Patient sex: F
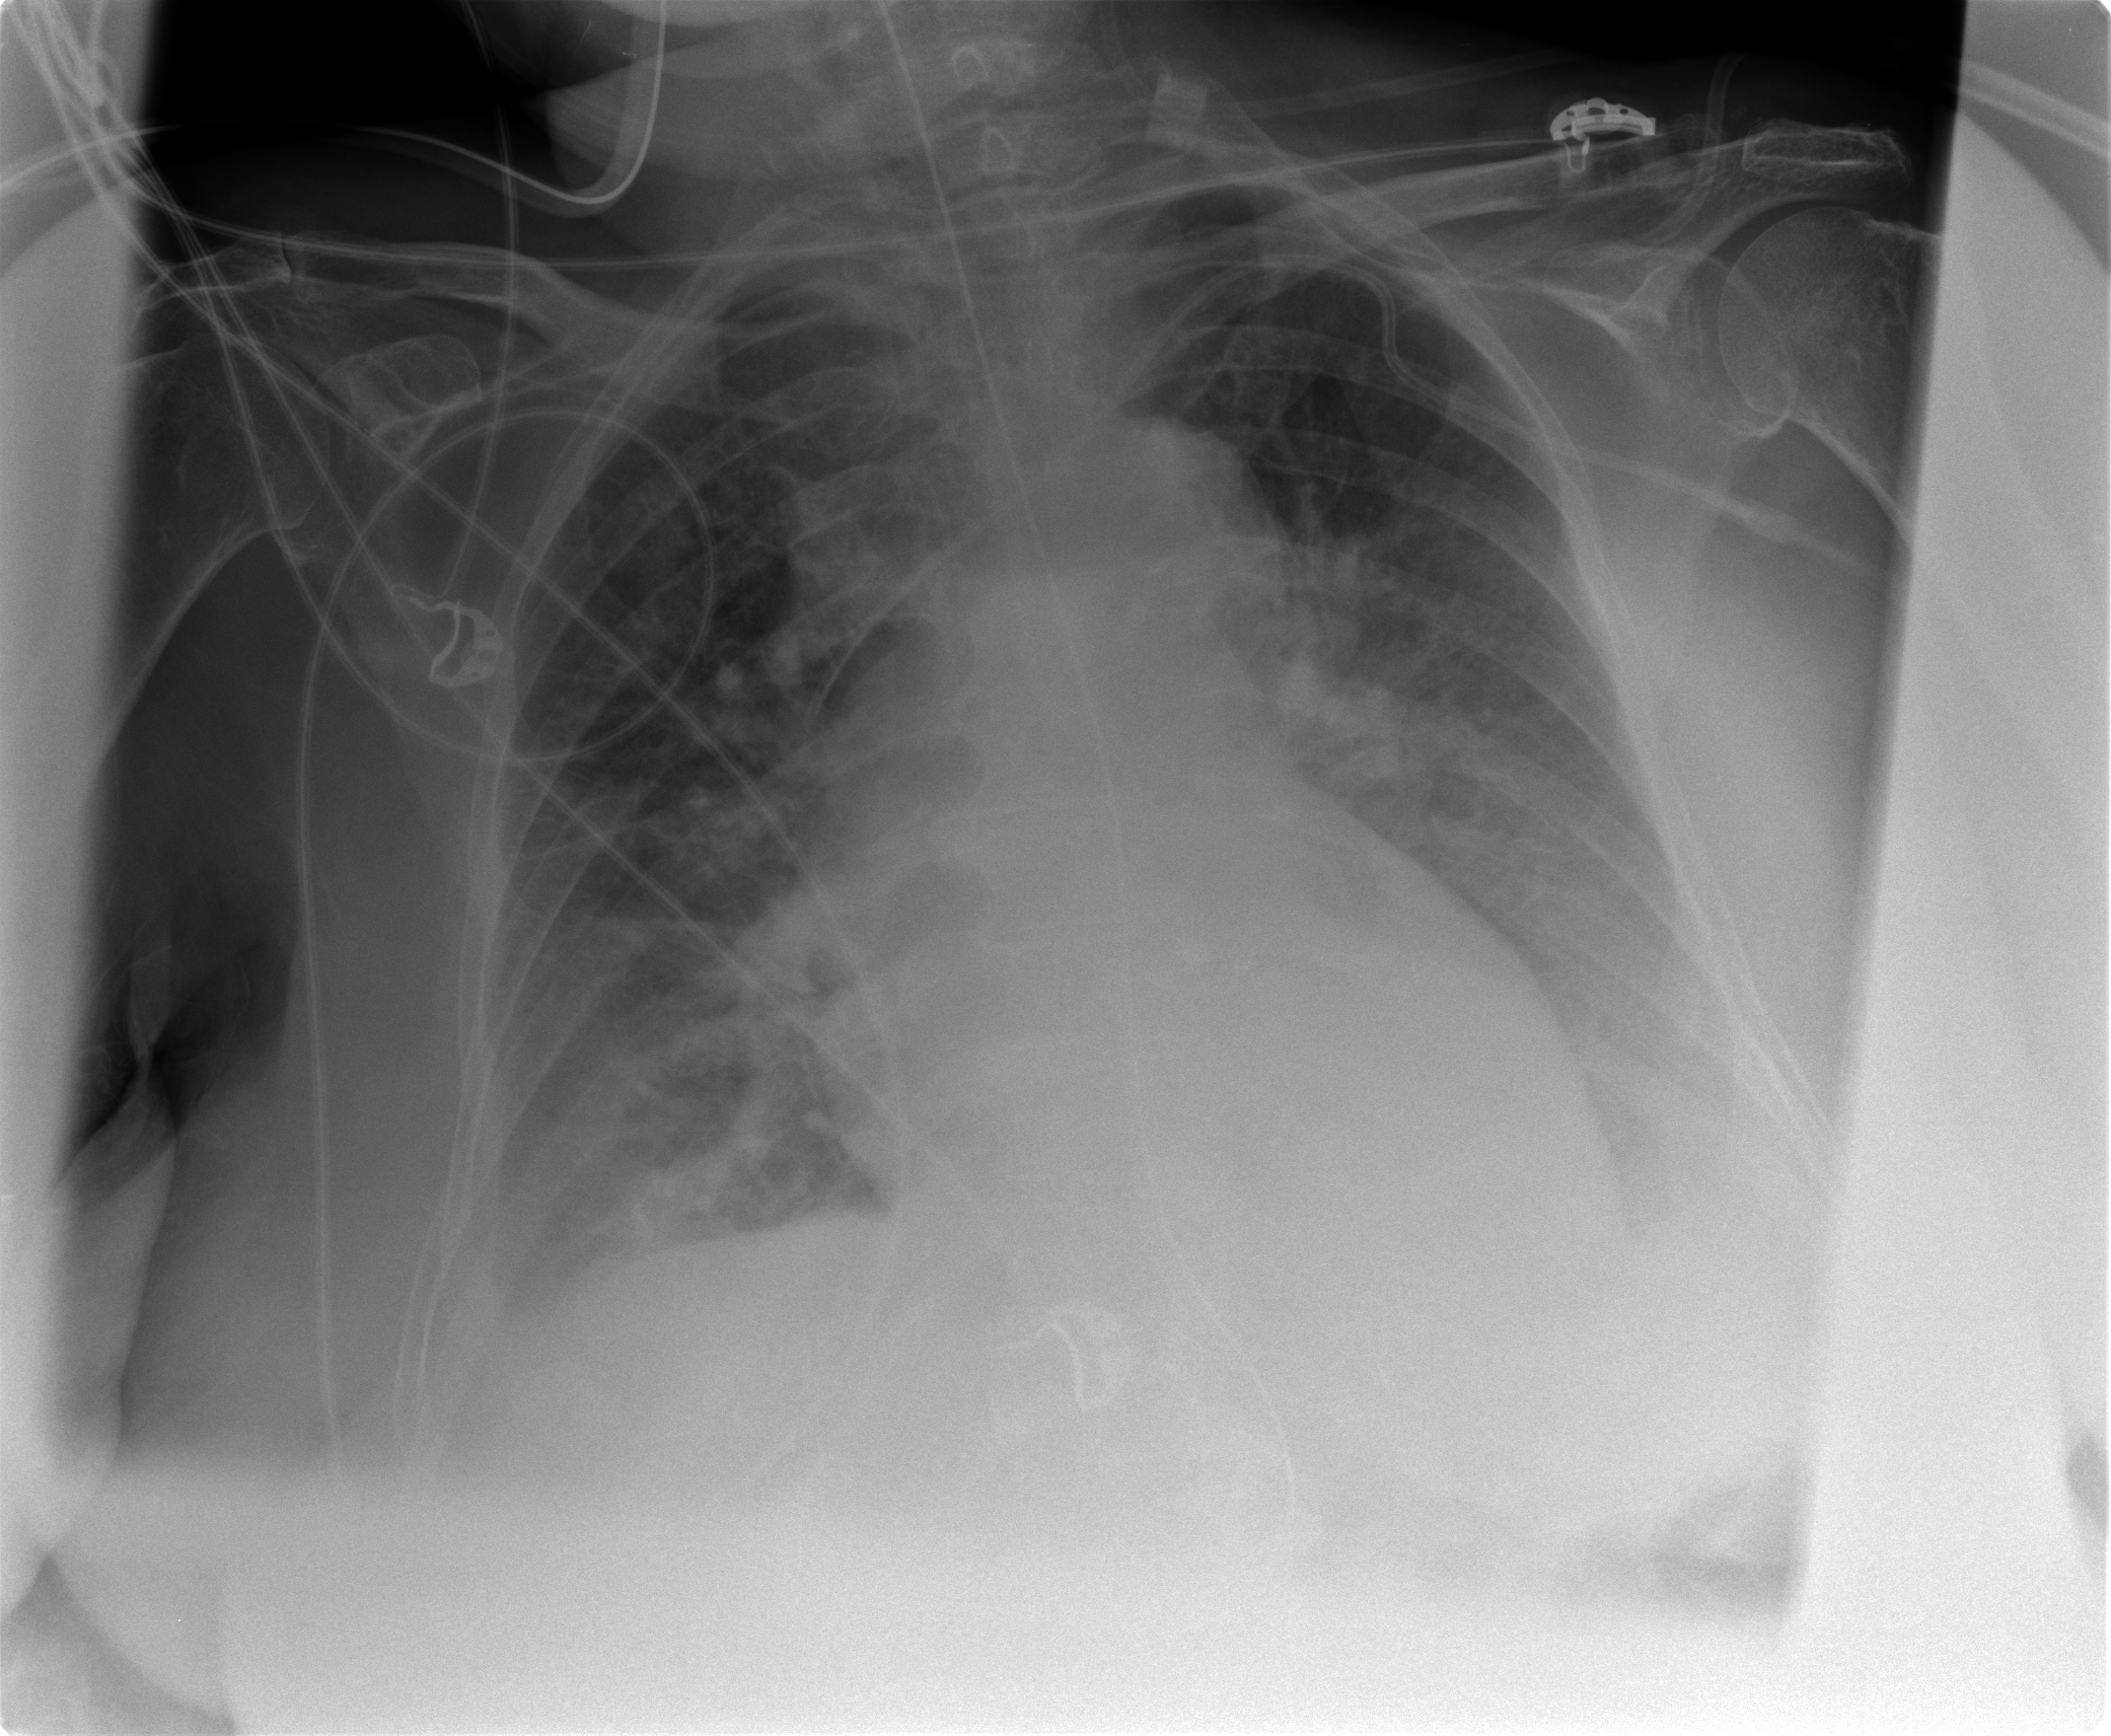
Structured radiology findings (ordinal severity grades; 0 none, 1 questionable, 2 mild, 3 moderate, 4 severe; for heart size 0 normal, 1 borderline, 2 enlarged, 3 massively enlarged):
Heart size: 2
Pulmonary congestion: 2
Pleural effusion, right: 2
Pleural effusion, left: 2
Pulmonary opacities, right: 0
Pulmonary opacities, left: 1
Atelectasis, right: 2
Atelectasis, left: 2